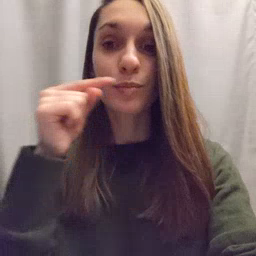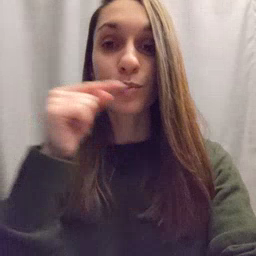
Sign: toothbrush